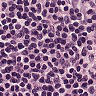
Metastatic tissue present: no